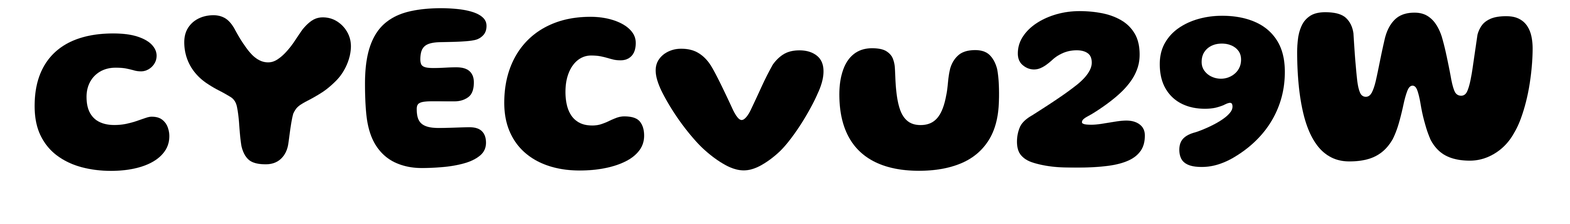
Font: Gluten_Bold